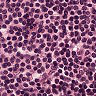
Metastatic tissue present: no